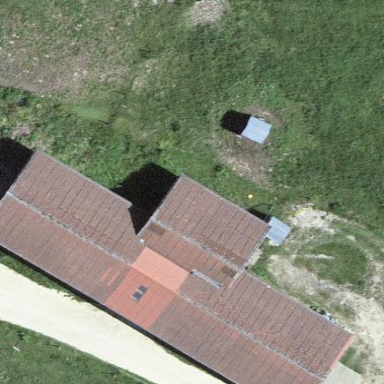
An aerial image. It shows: Cabin is depicted in the image.